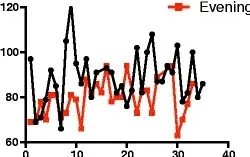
Blood glucose, ketones, and daily weights. Blood glucose . 1 is depicted in the panels (A, C, E) to the left and patient no.
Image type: pathology (masson_trichrome)